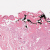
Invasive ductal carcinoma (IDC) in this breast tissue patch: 0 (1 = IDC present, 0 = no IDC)